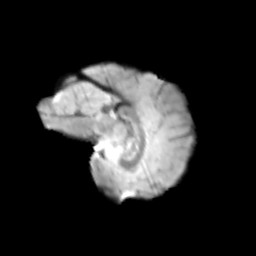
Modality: T2w
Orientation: sagittal
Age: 13
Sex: female
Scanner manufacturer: siemens
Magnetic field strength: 3 T
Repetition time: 3.8 s
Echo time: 0.07 s